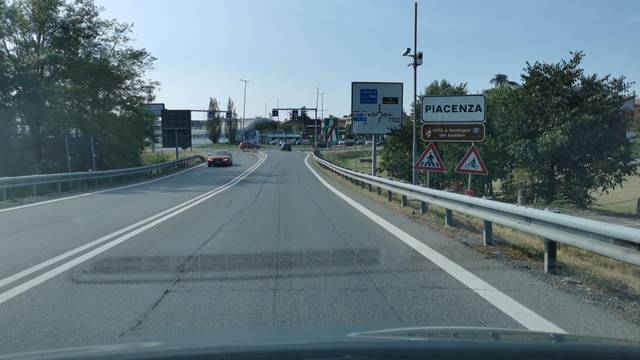
Region: Italy
Coordinates: 45.056, 9.659